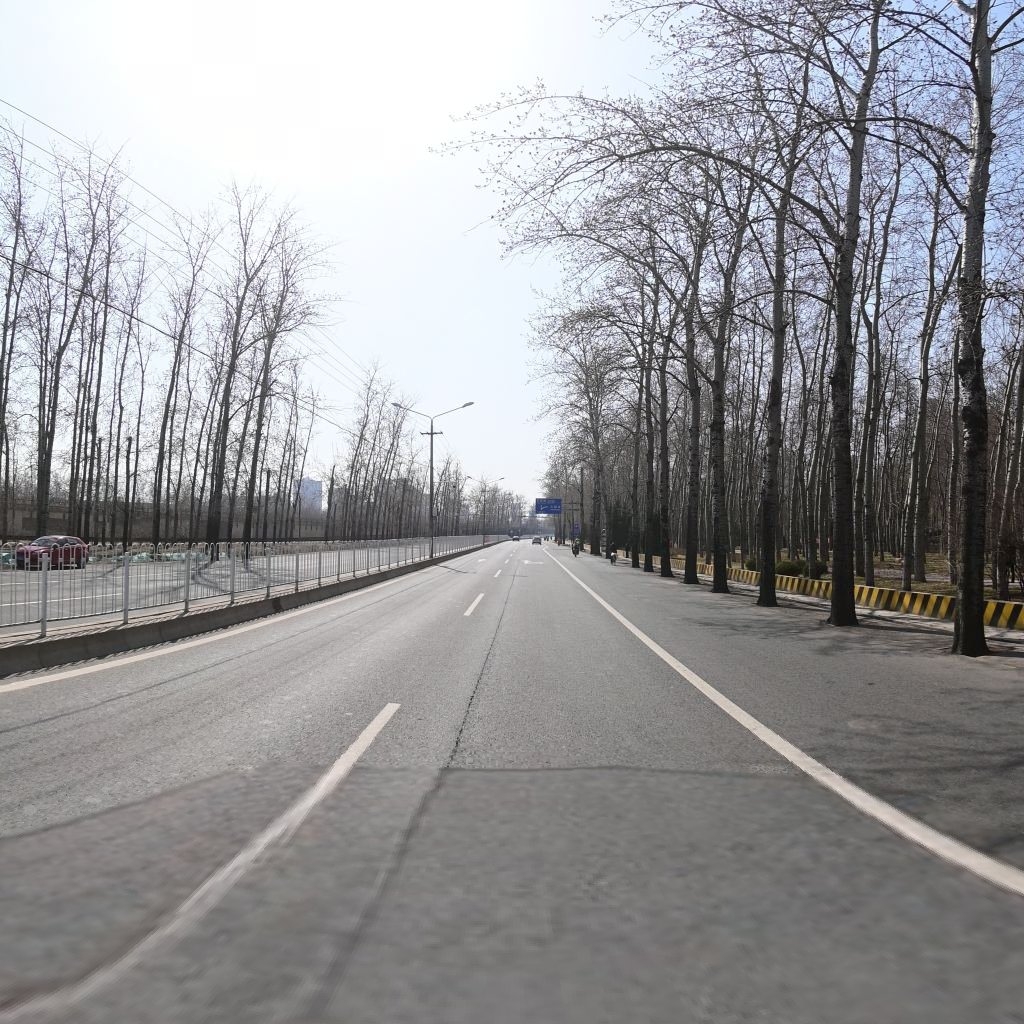
Region: Chaoyang
Road damage annotations: longitudinal crack